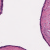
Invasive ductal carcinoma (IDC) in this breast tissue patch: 0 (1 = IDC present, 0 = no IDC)